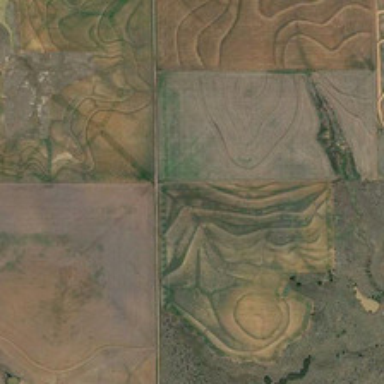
Several pieces of farmlands are together .